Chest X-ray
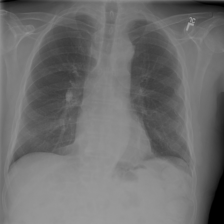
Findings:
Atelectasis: negative
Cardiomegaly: negative
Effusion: negative
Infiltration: negative
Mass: negative
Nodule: negative
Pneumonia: negative
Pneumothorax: negative
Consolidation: negative
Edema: negative
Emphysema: negative
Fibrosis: negative
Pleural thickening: negative
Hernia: negative